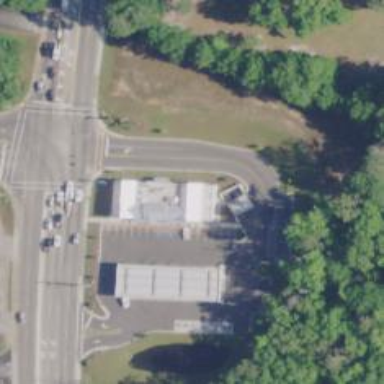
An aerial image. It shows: Convenience shop.